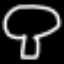
Label: mushroom